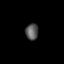
Tissue: lung
Cell type: Epithelial cells
Senescence score: 0.1336
Nuclear area (px): 200
Mean DAPI intensity: 90.15